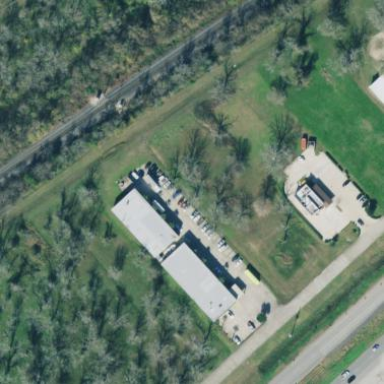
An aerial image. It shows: Building used as car repair shop.